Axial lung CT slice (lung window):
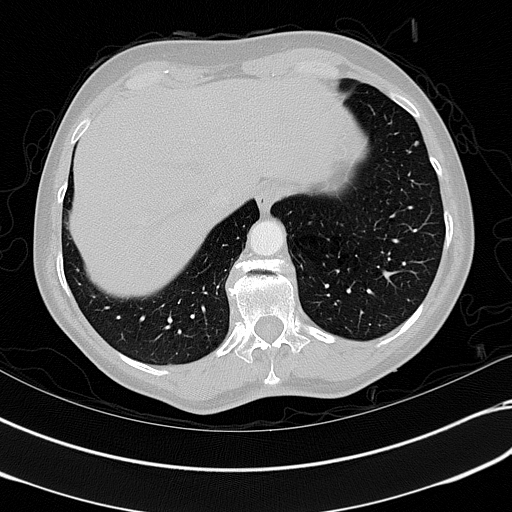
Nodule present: yes
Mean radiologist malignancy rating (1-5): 2